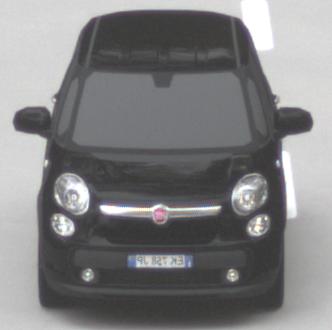
Make: Fiat
Model: 500L 1.4 16V
Detailed model: 500L (199)
Model produced from: 2012/10
Model produced until: 2017/05
Doors: 5
Color: black
Road condition: dry road
Daytime: morning or afternoon
Contrast: low contrast